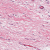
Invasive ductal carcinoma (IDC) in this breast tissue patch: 0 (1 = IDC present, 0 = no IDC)